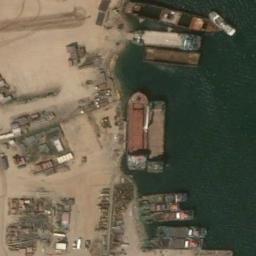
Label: ship